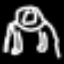
Label: frog